Question: I'm trying to understand this problems core, but I seem to be missing something simple.

I made such test script, to understand, how the numbers are truly generated:
'''
$limit = 15;
$result = array();
$count = 0;
for ( $x=1; $x<$limit; $x++ ) {
for ( $y=1; $y<=$limit; $y++ ) {
for ( $n=1; $n<=$limit; $n++ ) {
if ( ( ( 1/$x + 1/$y ) == 1/$n ) && ( $x < $y ) )
$count ++;
$result[$count]['x'] = $x;
$result[$count]['y'] = $y;
$result[$count]['n'] = $n;
}
}
}
echo count( $result );
'''
For F(15) I get 4, but for F(1000) I only get 877 ( instead the 1069 that is mentioned in the problem itself ).
Where is my mistake in the logic of my script?
'''
$count = 0;
$result = array();
for ( $x=2; $x<$limit; $x++ ) {
for ( $y=2; $y<=$limit; $y++ ) {
$n = ($x*$y)/($x+$y);
if ( is_int( $n ) && ( $x<$y ) ) {
$count++;
$result[$count]['x'] = $x;
$result[$count]['y'] = $y;
$result[$count]['n'] = $n;
}
}
}
echo count( $result );
'''
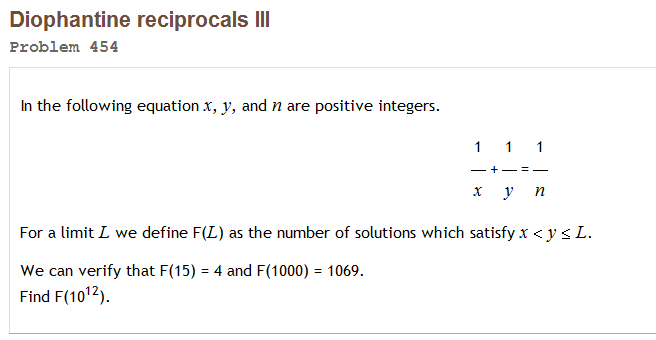
Answer: Your mistake is that '$n' shouldn't be inferior to '$limit', which is the case in your code :).
I wouldn't put 'n' into a loop. I'd rather set it like 'n = x*y/(x+y)', which is the case actualy !
'''
$limit = 15;
$result = array();
$count = 0;
for ( $x=1; $x<$limit; $x++ ) {
for ( $y=1; $y<=$limit; $y++ ) {
$n = ($x*$y)/($x+$y);
$condition = ($x*$y)%($x+$y);
if ( ( $condition == 0 && ( $x < $y ) && ( $y <= $limit ) )
$count ++;
$result[$count]['x'] = $x;
$result[$count]['y'] = $y;
$result[$count]['n'] = $n;
}
}
echo count( $result );
'''